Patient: sex F, age 48
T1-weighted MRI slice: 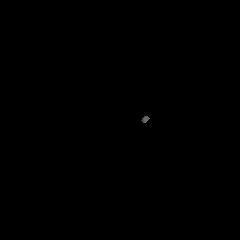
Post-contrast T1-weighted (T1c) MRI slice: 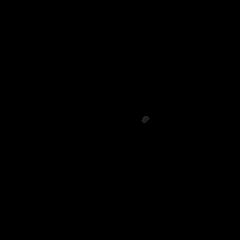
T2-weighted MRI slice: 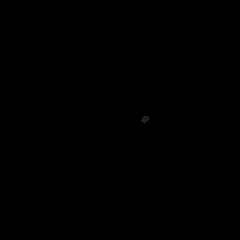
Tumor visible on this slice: no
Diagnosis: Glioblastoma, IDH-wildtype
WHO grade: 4